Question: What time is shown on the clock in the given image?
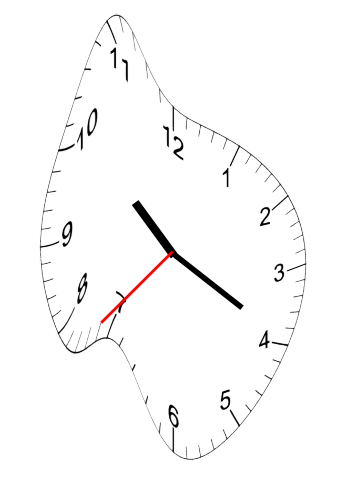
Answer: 10:19:37